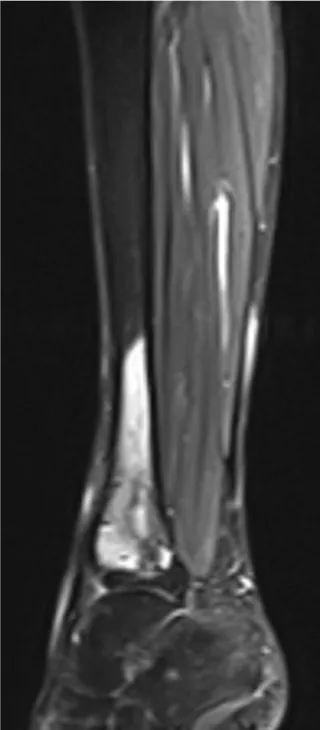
MRI. Suggestive of Cierny and Mader Stage 3 osteomyelitis of the lower tibia.
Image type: radiology (mri)